Interaction volume radius: 5 \u00c5
Interaction volume height: 25 \u00c5
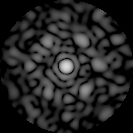
Disorder parameter: 0.6857